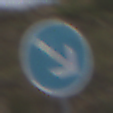
Verkehrszeichen: VorgeschriebeneVorbeifahrtRechts
Umgebung: Outdoor, Nature
Tageszeit: Midday
Wetter: Overcast
Licht: Natural
Jahreszeit: NotSpecified
Kontrast: LowContrast